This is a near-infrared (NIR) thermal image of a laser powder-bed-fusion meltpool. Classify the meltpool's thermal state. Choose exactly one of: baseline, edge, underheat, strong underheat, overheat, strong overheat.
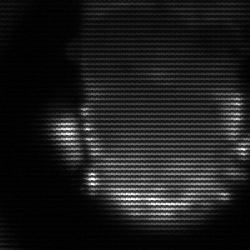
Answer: baseline